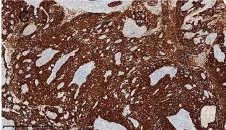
Immunohistochemistry and ISH. [, 4x magnification.
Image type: pathology (immunostaining)